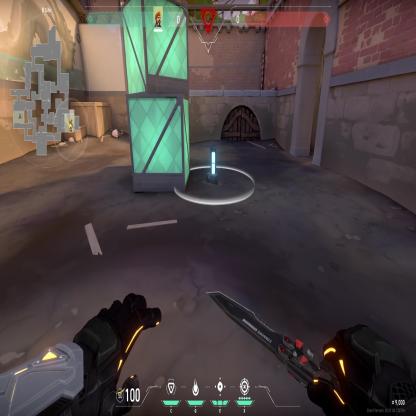
Label: planted spike